Question: I downloaded a massive amount of rows (over 98,000) from the USDA about plant classification.
However, upon closer inspection it turns out they did not offer a 'Genus' or 'Species' column.
After some studying it turns out that the 'Genus' is always equal to the first word in the Scientific Name and the 'Species' is the second word.
I used the following query to pull up the correct information I want placed in the 'Genus' column. But, I am stuck at how to UPDATE each and every row based on another column in that same row.
'''
SELECT SUBSTRING_INDEX( 'Scientific Name with Author' , ' ', 1 ) AS 'Genus'
FROM 'plants'
'''
I would really like to be able to execute this query using only MySQL and not have to resort to PHP, which is my knee-jerk reaction.
Any direction would be appreciated, here is an example of the table below.

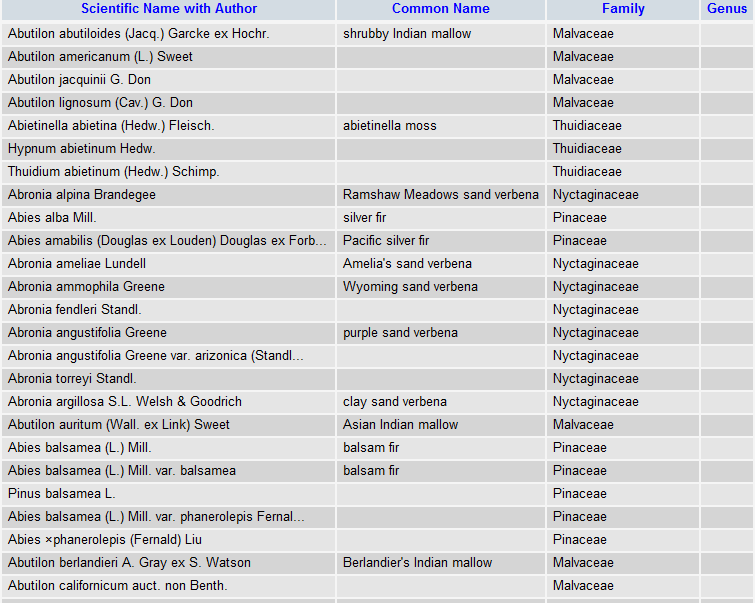
Answer: The 'UPDATE' is almost identical to the 'SELECT':
'''
UPDATE my_table
SET Genus=SUBSTRING_INDEX( 'Scientific Name with Author' , ' ', 1 )
'''